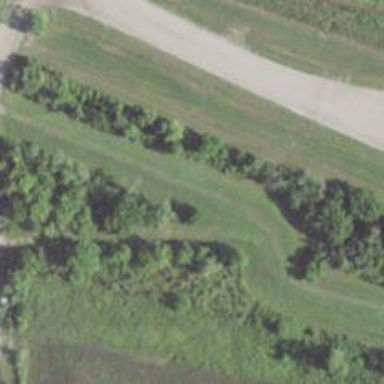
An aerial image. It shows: Abandoned railway.